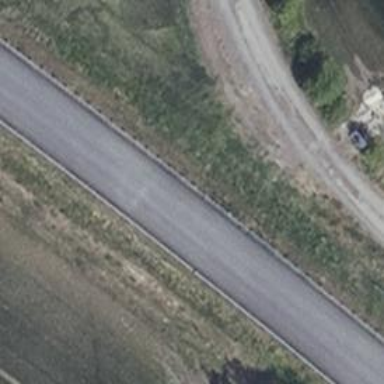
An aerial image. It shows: Asphalt road classified as primary highway.